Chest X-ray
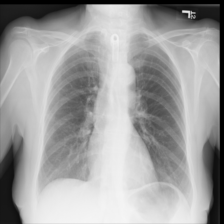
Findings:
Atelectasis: negative
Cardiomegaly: negative
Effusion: negative
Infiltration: negative
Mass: negative
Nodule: negative
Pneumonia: negative
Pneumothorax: negative
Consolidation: negative
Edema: negative
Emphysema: negative
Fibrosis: negative
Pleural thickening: negative
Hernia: negative